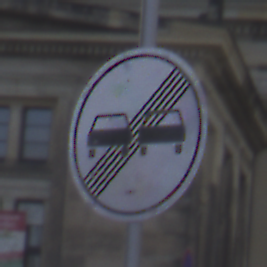
Verkehrszeichen: EndeUeberholverbot
Umgebung: Outdoor, Urban
Tageszeit: MorningAfternoon
Wetter: PartlyCloudy
Licht: Natural
Jahreszeit: NotSpecified
Kontrast: LowContrast